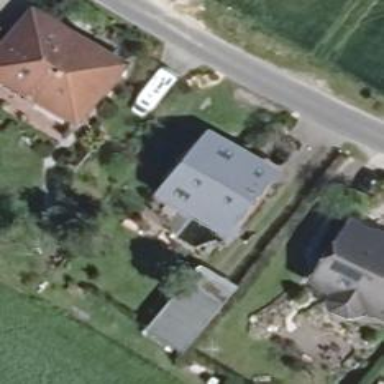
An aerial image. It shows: House with gabled roof in dark grey color. The roof is oriented across the building.